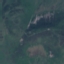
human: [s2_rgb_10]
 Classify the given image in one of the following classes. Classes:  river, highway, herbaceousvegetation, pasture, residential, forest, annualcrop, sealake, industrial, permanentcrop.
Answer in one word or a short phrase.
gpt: HerbaceousVegetation